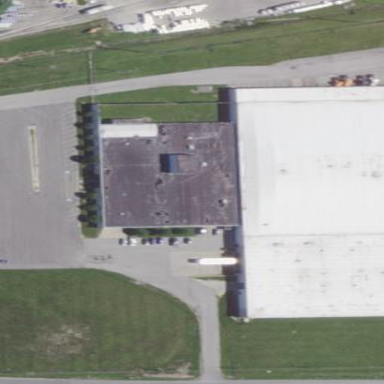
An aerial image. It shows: Commercial building.